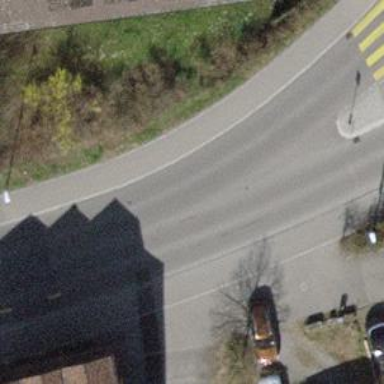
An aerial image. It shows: Tertiary road with designated cycle lane on the left.